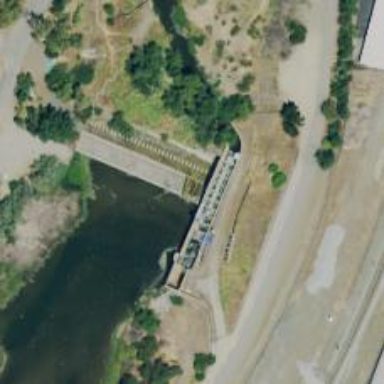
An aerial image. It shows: Fish passage built within weir on the waterway.